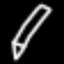
Label: pencil